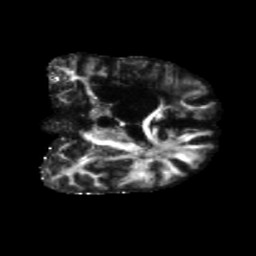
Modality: FA
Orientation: coronal
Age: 57
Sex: male
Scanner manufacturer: siemens
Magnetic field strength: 3 T
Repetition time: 5.47 s
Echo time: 0.0854 s